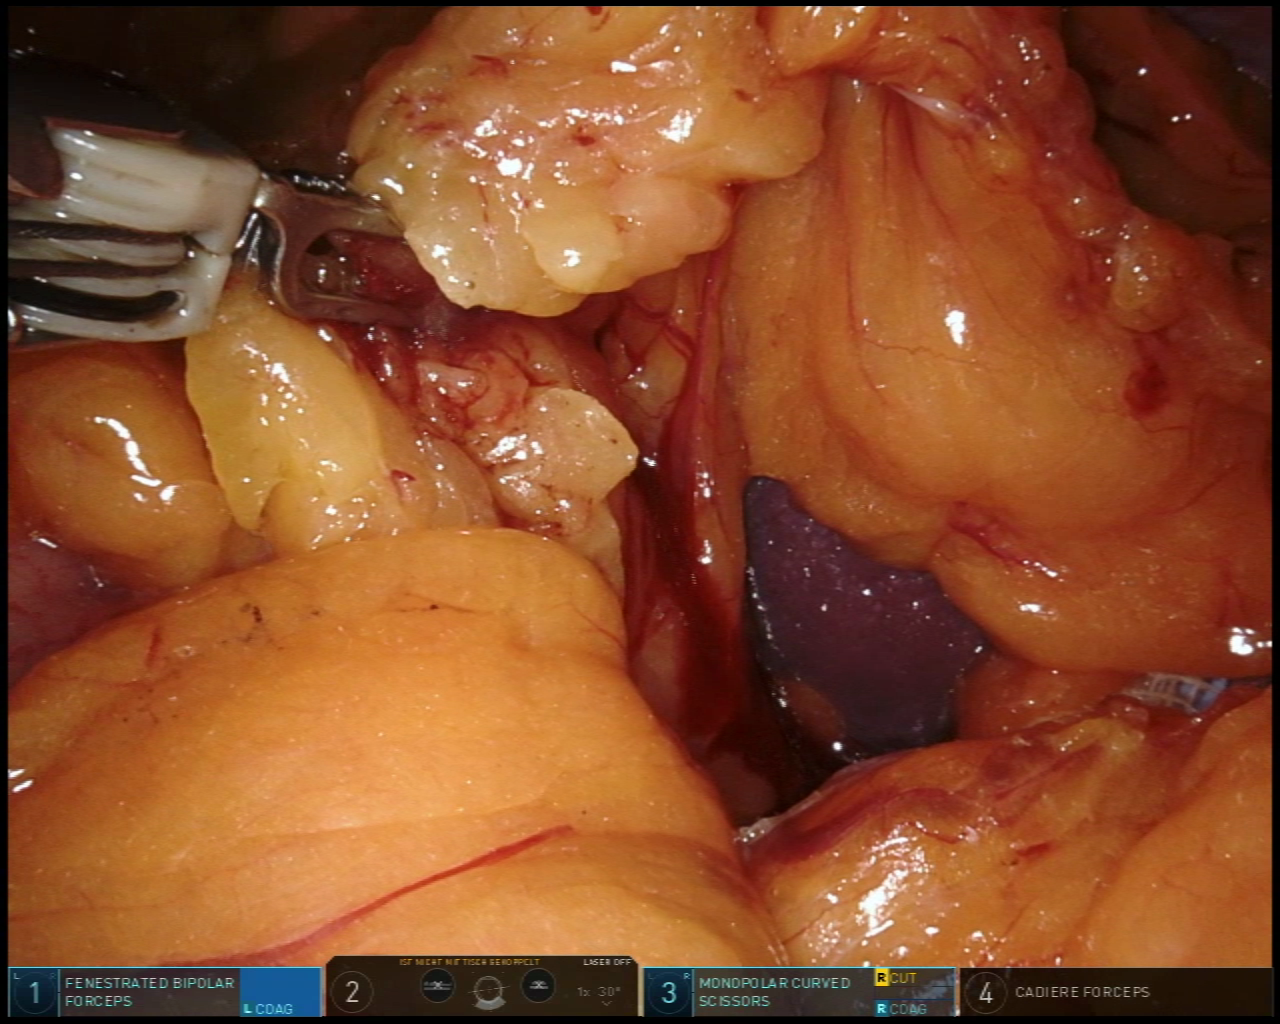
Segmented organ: spleen
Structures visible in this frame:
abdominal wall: yes
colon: yes
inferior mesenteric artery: no
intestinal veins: no
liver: no
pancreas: no
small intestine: no
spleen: yes
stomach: no
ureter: no
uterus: no
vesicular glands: no